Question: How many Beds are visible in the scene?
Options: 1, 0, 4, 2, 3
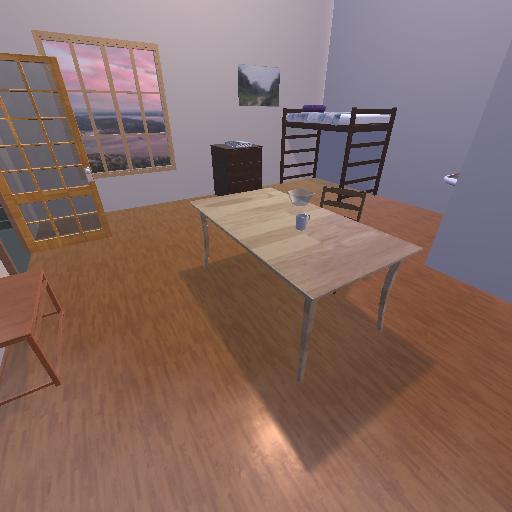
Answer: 1